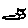
Label: sun